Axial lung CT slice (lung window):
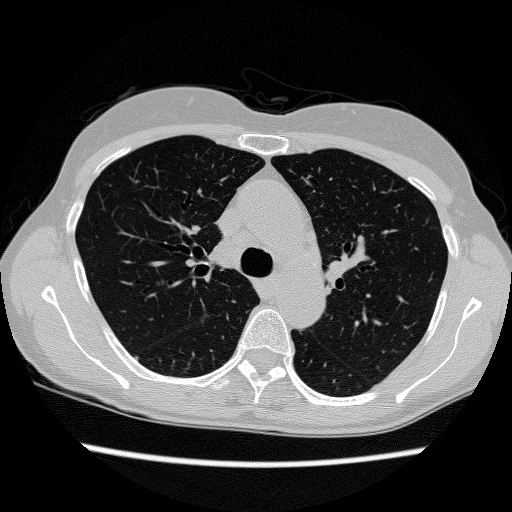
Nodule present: no